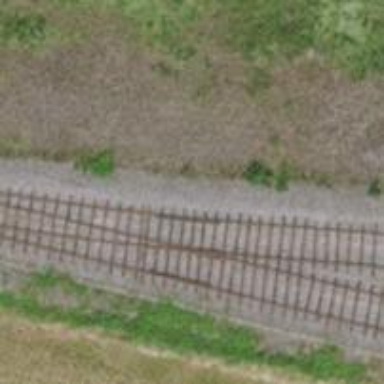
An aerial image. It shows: Single railway track with electrified contact line. It is spur track.